Question: This is my code what i have tried:
'''
body {
font-family: Verdana;
margin: 0;
padding: 0;
min-width: 990px;
}
.nav {
margin: 0px;
padding: 0px;
list-style: none;
}
.nav li {
float: left;
width: 160px;
position: relative;
}
.nav li a {
background: #FF0000;
color: #fff;
display: block;
padding: 7px 8px;
text-decoration: none;
}
.nav li a:hover {
background-color: #000;
}
.nav ul {
display: none;
position: absolute;
margin-left: 0px;
list-style: none;
padding: 0px;
}
.nav ul li {
width: 160px;
float: left;
}
.nav ul a {
display: block;
height: 15px;
padding: 7px 8px;
color: #fff;
text-decoration: none;
border-bottom: 1px solid #222;
}
.nav ul li a:hover {
color: #069;
}
'''
This is JSFiddle:
<URL>
May i know how to set full width of navigation? when resize the window, navigation bar should be full width, and lists are should be center. how to fix this?
I need to add code for getting output like this(as i marked what i want):

Can anybody help me with this?
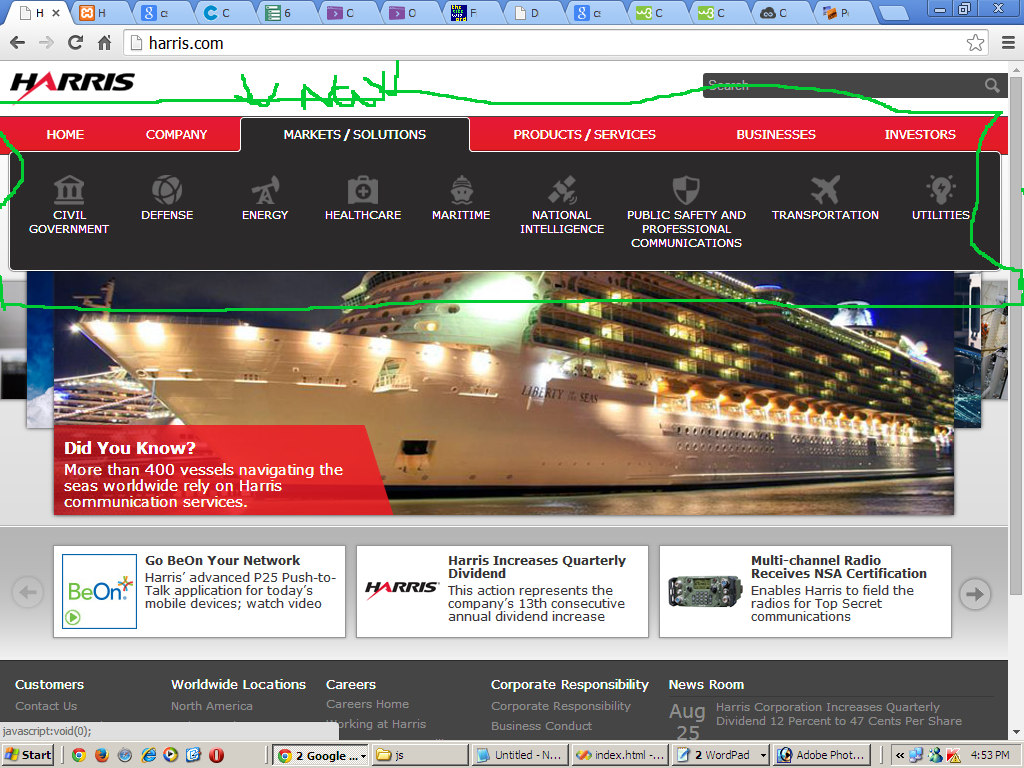
Answer: you can try it like <URL>
I have used.
'display: table' and 'display: table-cell'
and